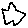
Label: star